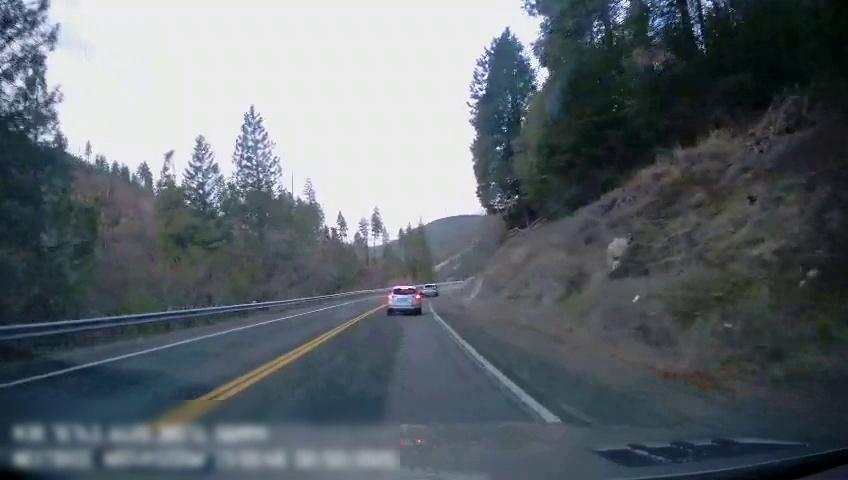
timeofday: Day
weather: Sunny
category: Drivable Space
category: Vehicles | Car
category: Vehicles | SUV
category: Lanes | Current Lane
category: Lanes | Alternate Lane
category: Lanes | Alternate Lane